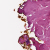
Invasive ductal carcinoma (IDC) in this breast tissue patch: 0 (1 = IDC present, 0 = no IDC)